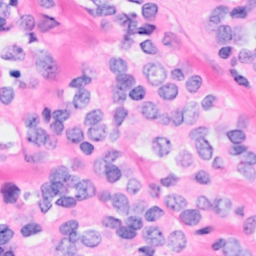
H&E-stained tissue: Breast